Field crop: tomato
Growth stage: 2
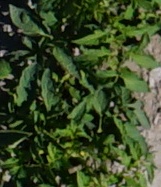
Species: tomato